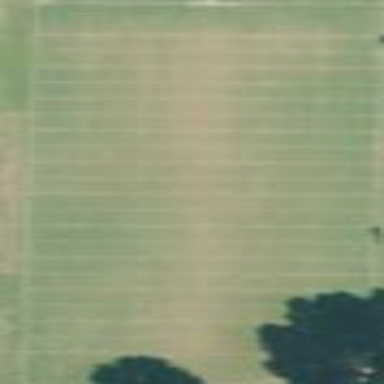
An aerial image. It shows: Pitch for American football.